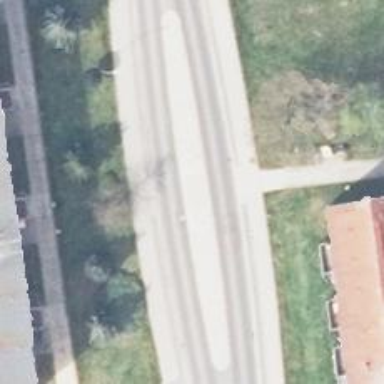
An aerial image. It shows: Asphalt road with primary highway designation. There is cycle track on the right side.